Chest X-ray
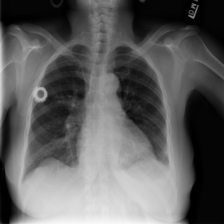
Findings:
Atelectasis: negative
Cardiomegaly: negative
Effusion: negative
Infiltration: negative
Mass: negative
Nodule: negative
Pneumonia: negative
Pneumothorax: negative
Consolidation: negative
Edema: negative
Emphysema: negative
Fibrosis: negative
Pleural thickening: negative
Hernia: negative